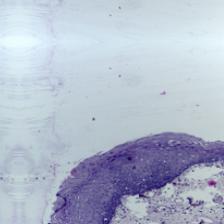
Diagnosis: Normal